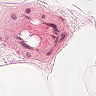
Metastatic tissue present: no